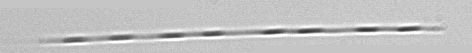
Label: Leptocylindrus